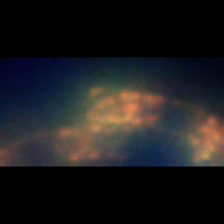
Taxon: Diatom_aggregate
Group: Diatoms